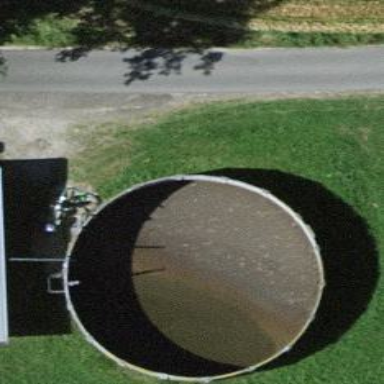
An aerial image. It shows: Storage tank which is man-made and housed in building.